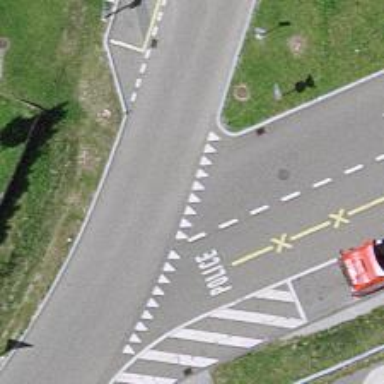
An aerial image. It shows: Road with "give way" sign.